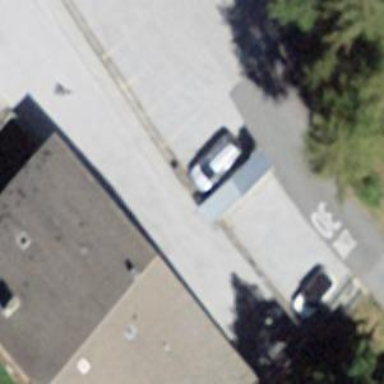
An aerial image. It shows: Set of steps on the road.